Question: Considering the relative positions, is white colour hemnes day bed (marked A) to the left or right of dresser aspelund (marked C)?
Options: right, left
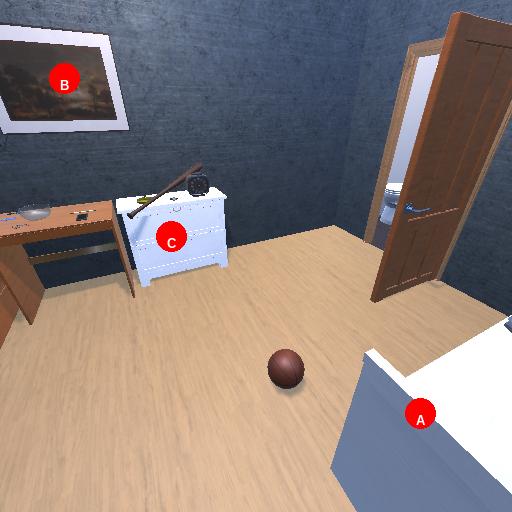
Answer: right